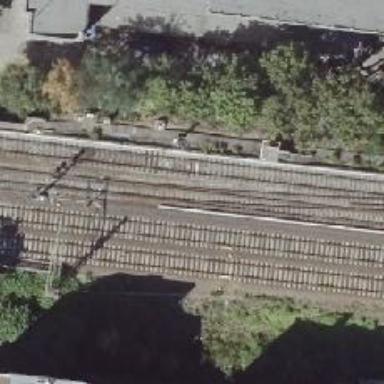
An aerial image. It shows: There is light rail electrified railway with embankment.